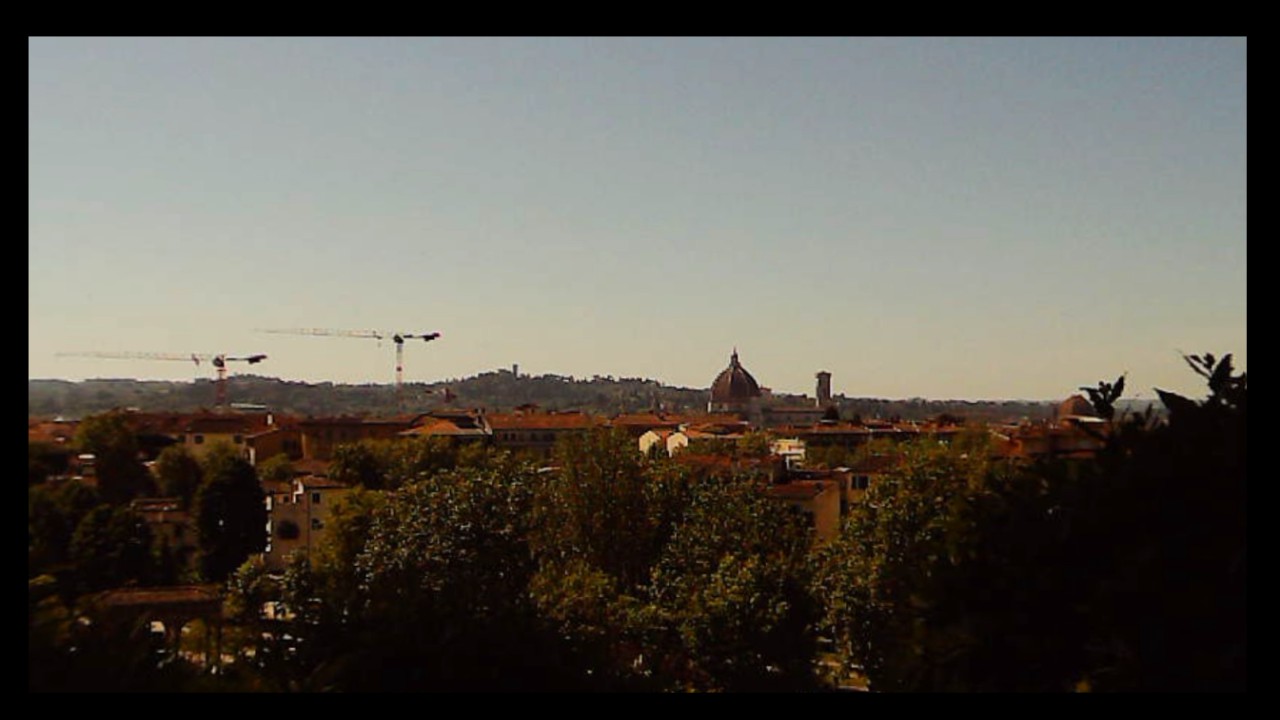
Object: Betafpv air75